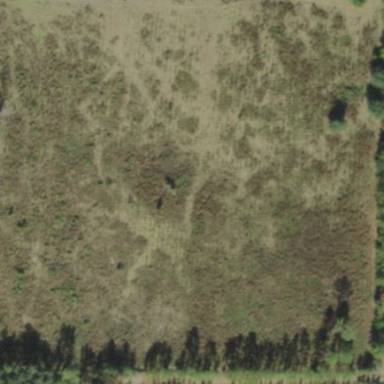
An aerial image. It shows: Woodland consisting mainly of needle-leaved trees.